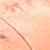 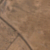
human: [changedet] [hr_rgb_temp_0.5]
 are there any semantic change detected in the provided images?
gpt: A road has been built on the left of the existing street.